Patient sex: F
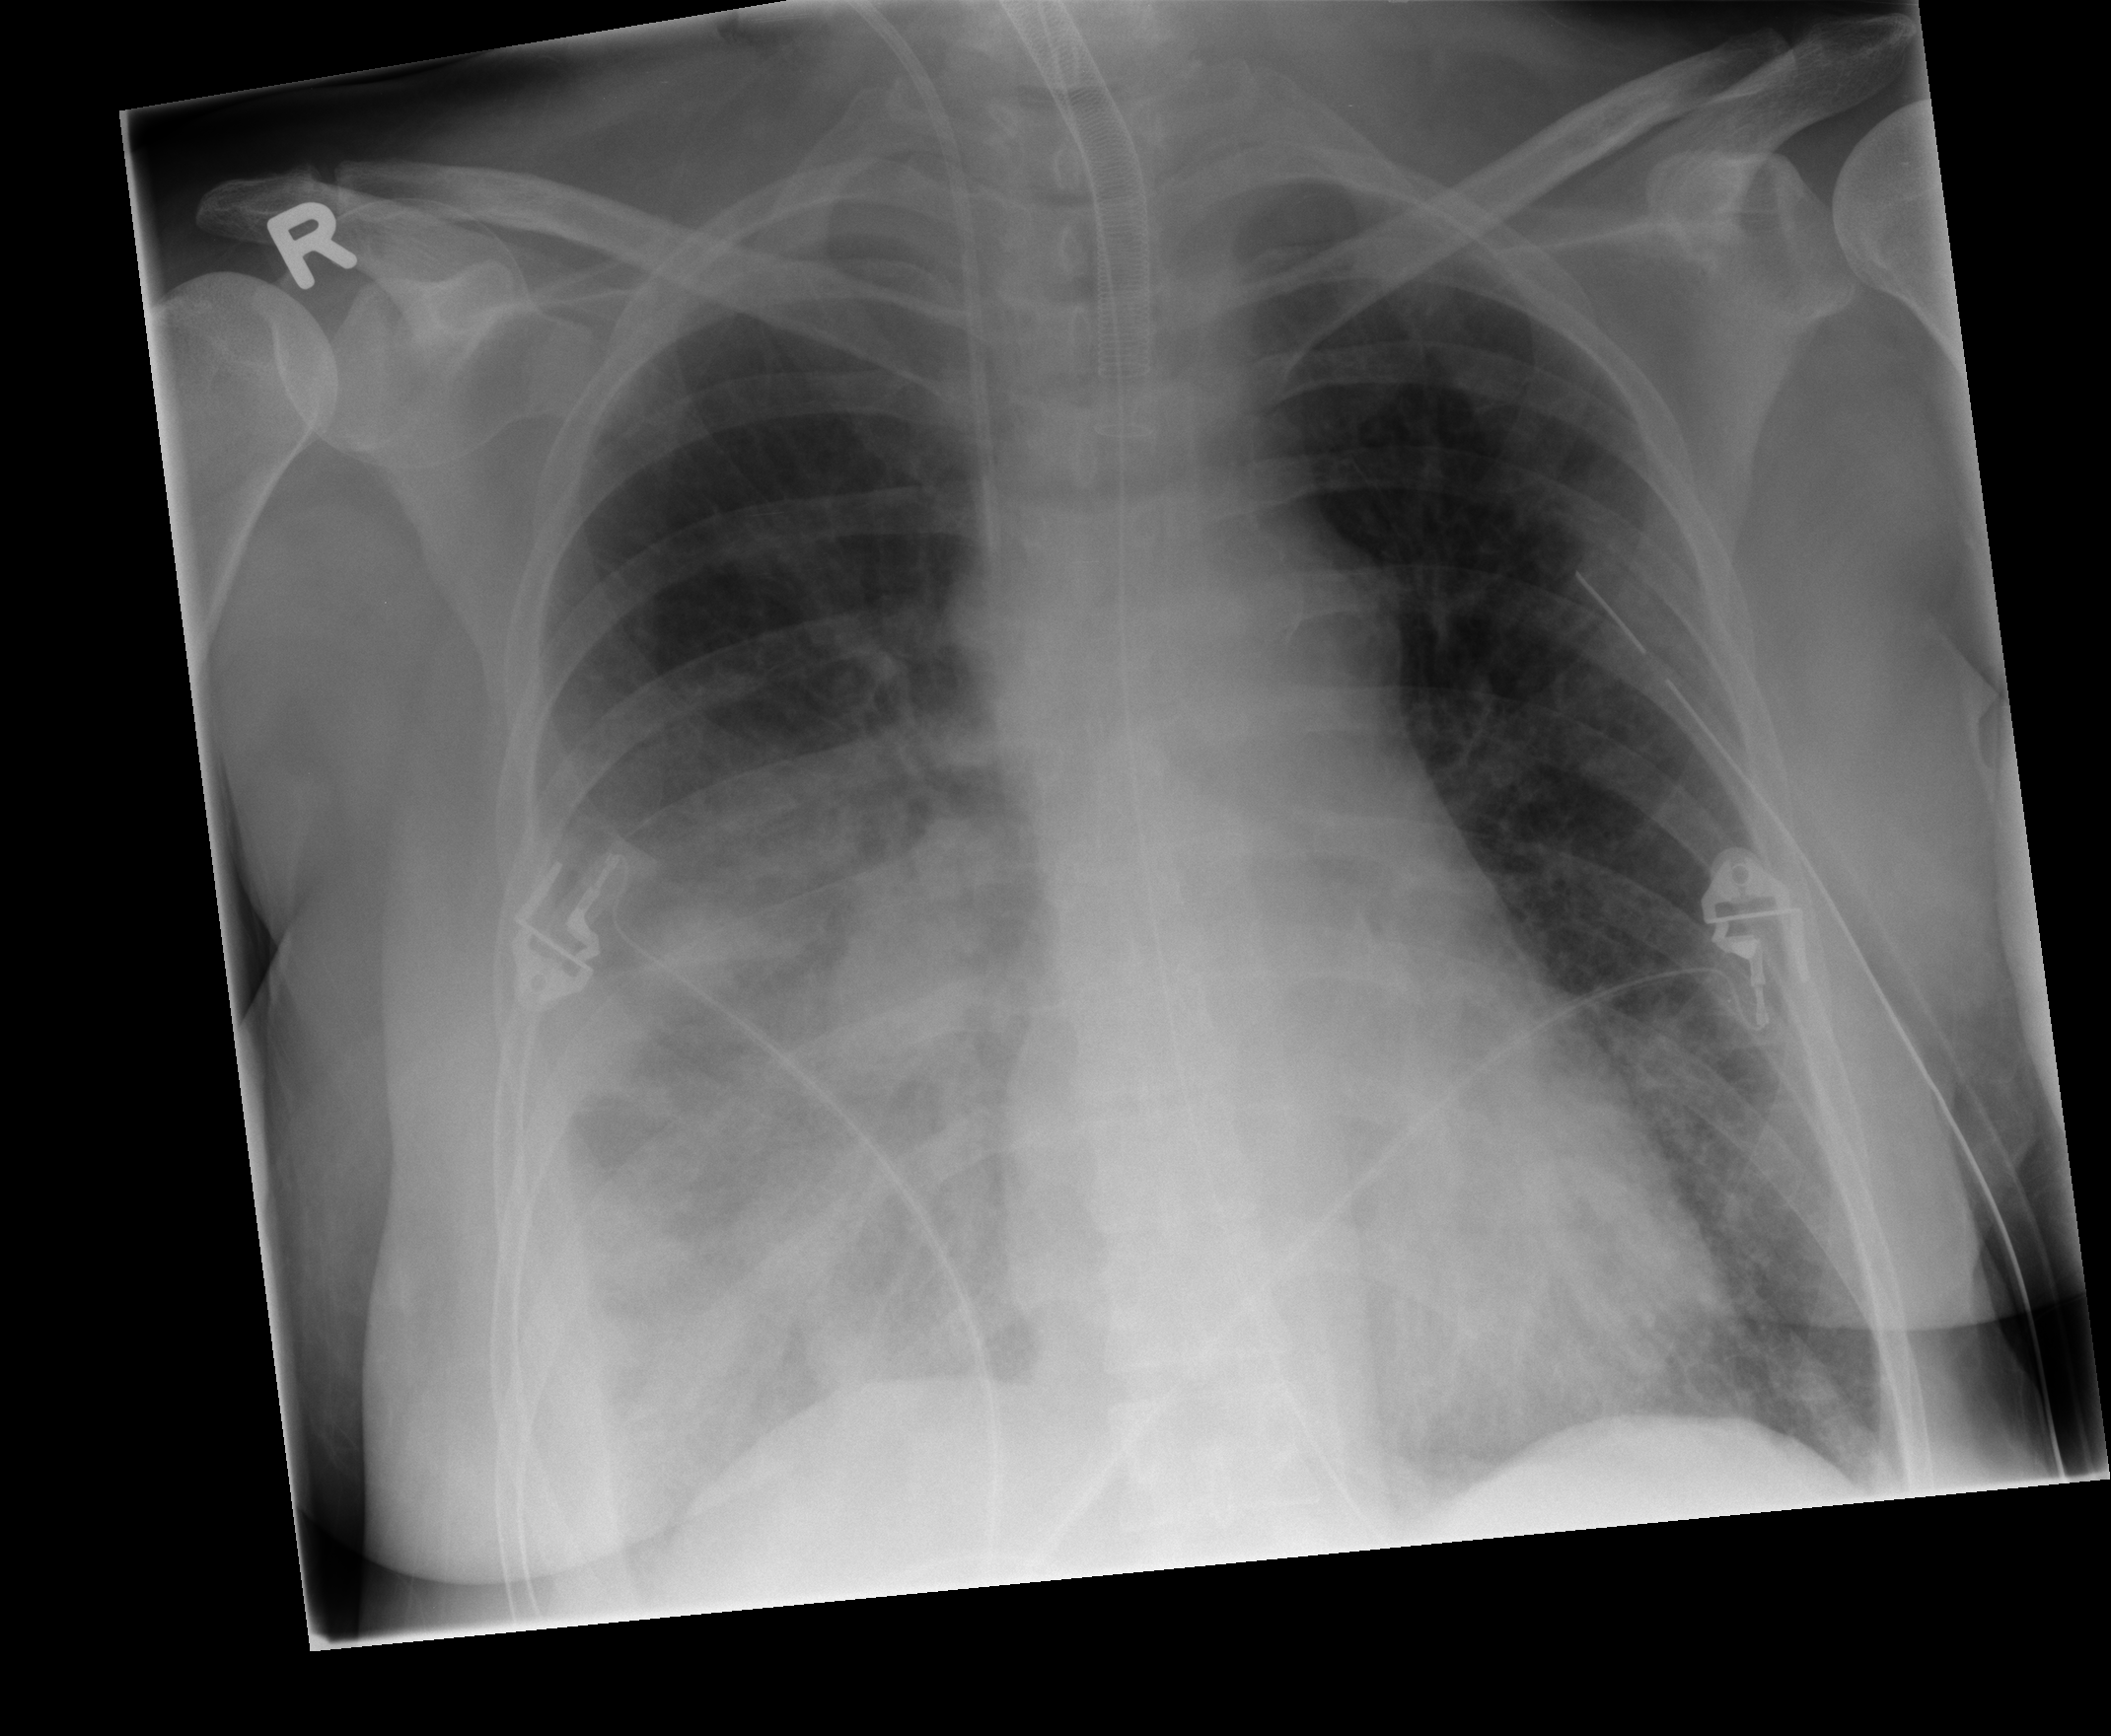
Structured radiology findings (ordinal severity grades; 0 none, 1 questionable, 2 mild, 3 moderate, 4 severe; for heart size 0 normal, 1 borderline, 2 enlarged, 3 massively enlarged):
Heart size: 0
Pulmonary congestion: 2
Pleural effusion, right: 1
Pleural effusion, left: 1
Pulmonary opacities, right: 4
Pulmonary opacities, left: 2
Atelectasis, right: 3
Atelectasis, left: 0